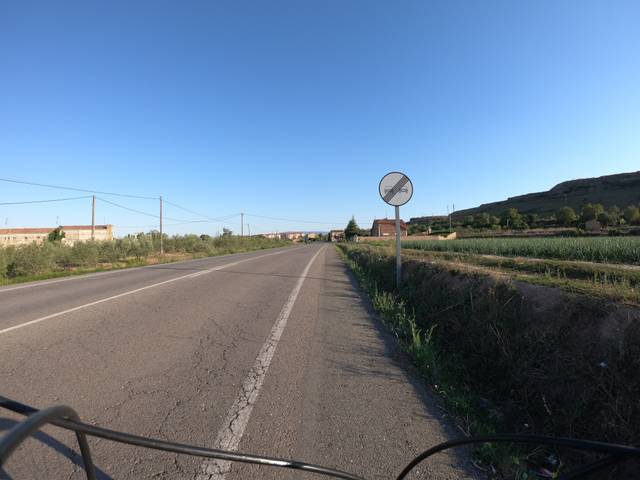
Region: Spain
Coordinates: 42.478, -2.468